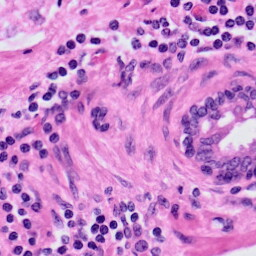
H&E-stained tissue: Prostate